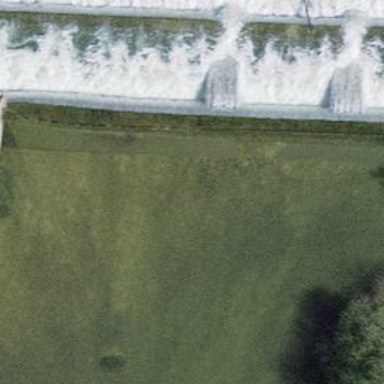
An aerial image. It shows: Weir in waterway.